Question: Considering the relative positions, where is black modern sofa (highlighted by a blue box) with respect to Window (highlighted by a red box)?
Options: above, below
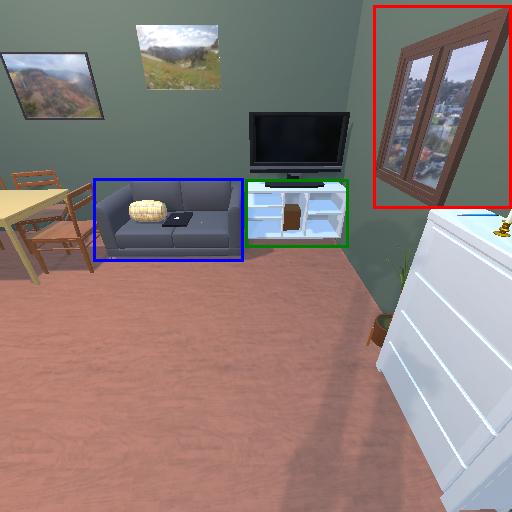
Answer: above